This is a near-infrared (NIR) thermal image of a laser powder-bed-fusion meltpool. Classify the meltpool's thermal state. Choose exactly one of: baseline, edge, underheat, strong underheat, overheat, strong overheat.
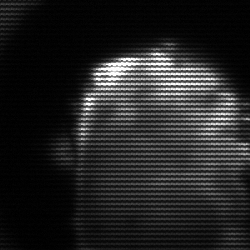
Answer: baseline